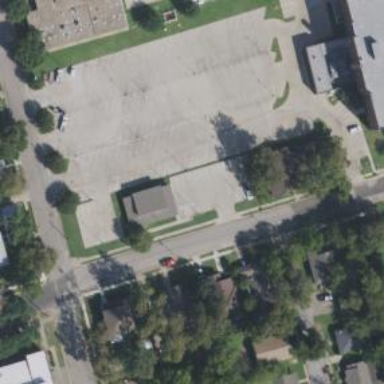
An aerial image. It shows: Parking space.